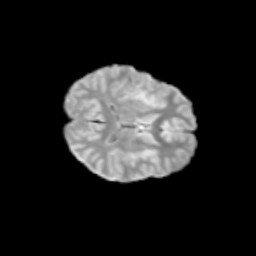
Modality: T2w
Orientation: axial
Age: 12
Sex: female
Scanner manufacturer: siemens
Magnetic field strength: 3 T
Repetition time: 3.8 s
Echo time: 0.07 s